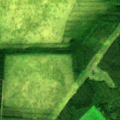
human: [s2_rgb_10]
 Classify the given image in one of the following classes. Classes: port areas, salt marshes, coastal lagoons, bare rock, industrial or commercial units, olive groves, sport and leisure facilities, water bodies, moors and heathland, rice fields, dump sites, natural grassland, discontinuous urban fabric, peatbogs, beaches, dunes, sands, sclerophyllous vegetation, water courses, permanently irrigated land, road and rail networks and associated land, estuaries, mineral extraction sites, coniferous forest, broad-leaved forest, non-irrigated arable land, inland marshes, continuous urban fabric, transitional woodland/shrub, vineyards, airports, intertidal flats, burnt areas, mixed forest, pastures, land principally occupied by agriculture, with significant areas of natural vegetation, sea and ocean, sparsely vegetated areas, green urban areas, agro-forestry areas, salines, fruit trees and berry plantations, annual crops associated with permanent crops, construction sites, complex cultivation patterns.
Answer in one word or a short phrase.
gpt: non-irrigated arable land, broad-leaved forest, coniferous forest, mixed forest, transitional woodland/shrub, peatbogs